Can you highlight the differences in these two pictures?
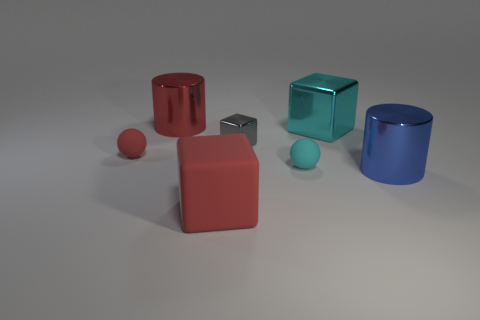
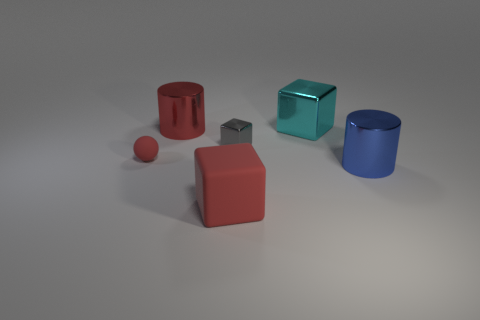
the tiny cyan object has disappeared
the small cyan matte sphere that is to the right of the small gray metallic block is gone
the cyan rubber ball is no longer there
the cyan matte ball is gone
the tiny cyan rubber sphere to the right of the red block is no longer there
the small cyan matte ball to the right of the big matte object has disappeared